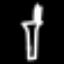
Label: pencil